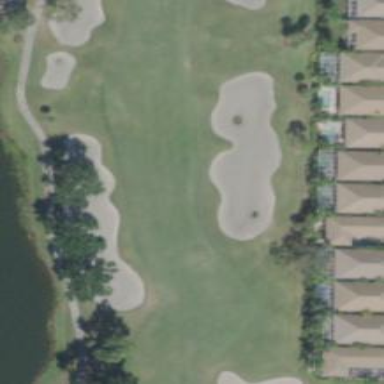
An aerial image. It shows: Golf fairway surrounded by grass.